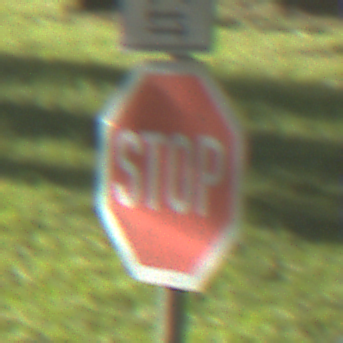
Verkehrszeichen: Stop
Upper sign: RichtungsangabeDurchPfeile9
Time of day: MorningAfternoon
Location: Outdoor (Nature)
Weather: Clear
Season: NotSpecified
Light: Natural